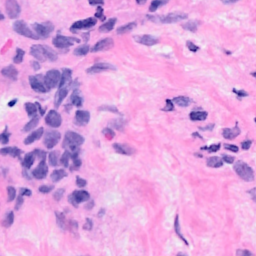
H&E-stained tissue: Breast